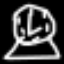
Label: clock